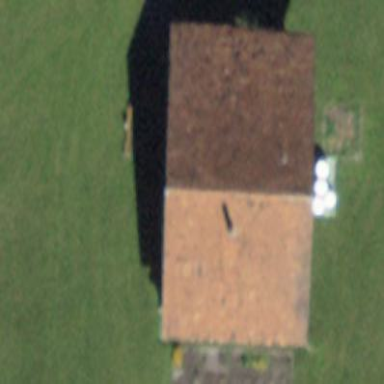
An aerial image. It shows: Farm building.